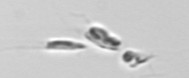
Label: Dinobryon